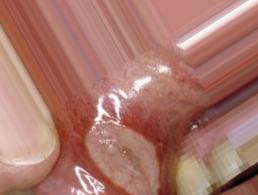
Condition: Mouth Ulcer